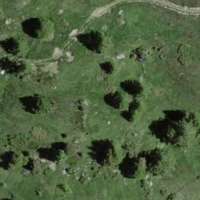
EUNIS habitat code: 32
Species observed at this site:
Melitaea cinxia
Parnassius mnemosyne
Aporia crataegi